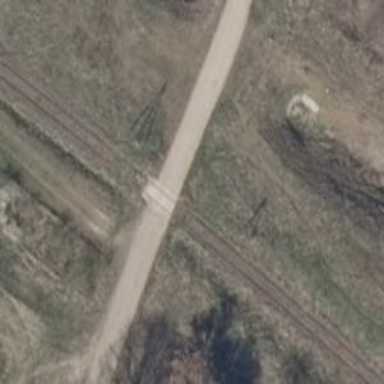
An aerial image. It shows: Level crossing with saltire marking.